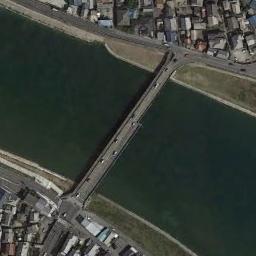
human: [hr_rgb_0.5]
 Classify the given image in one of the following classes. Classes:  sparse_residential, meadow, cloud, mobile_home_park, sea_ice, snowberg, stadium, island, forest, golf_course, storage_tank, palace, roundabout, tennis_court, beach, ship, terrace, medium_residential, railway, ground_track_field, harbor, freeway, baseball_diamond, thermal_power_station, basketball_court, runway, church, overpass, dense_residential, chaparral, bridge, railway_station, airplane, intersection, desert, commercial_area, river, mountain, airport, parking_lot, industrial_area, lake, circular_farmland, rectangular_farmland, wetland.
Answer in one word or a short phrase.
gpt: bridge